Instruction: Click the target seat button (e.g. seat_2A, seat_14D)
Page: checkout_seats
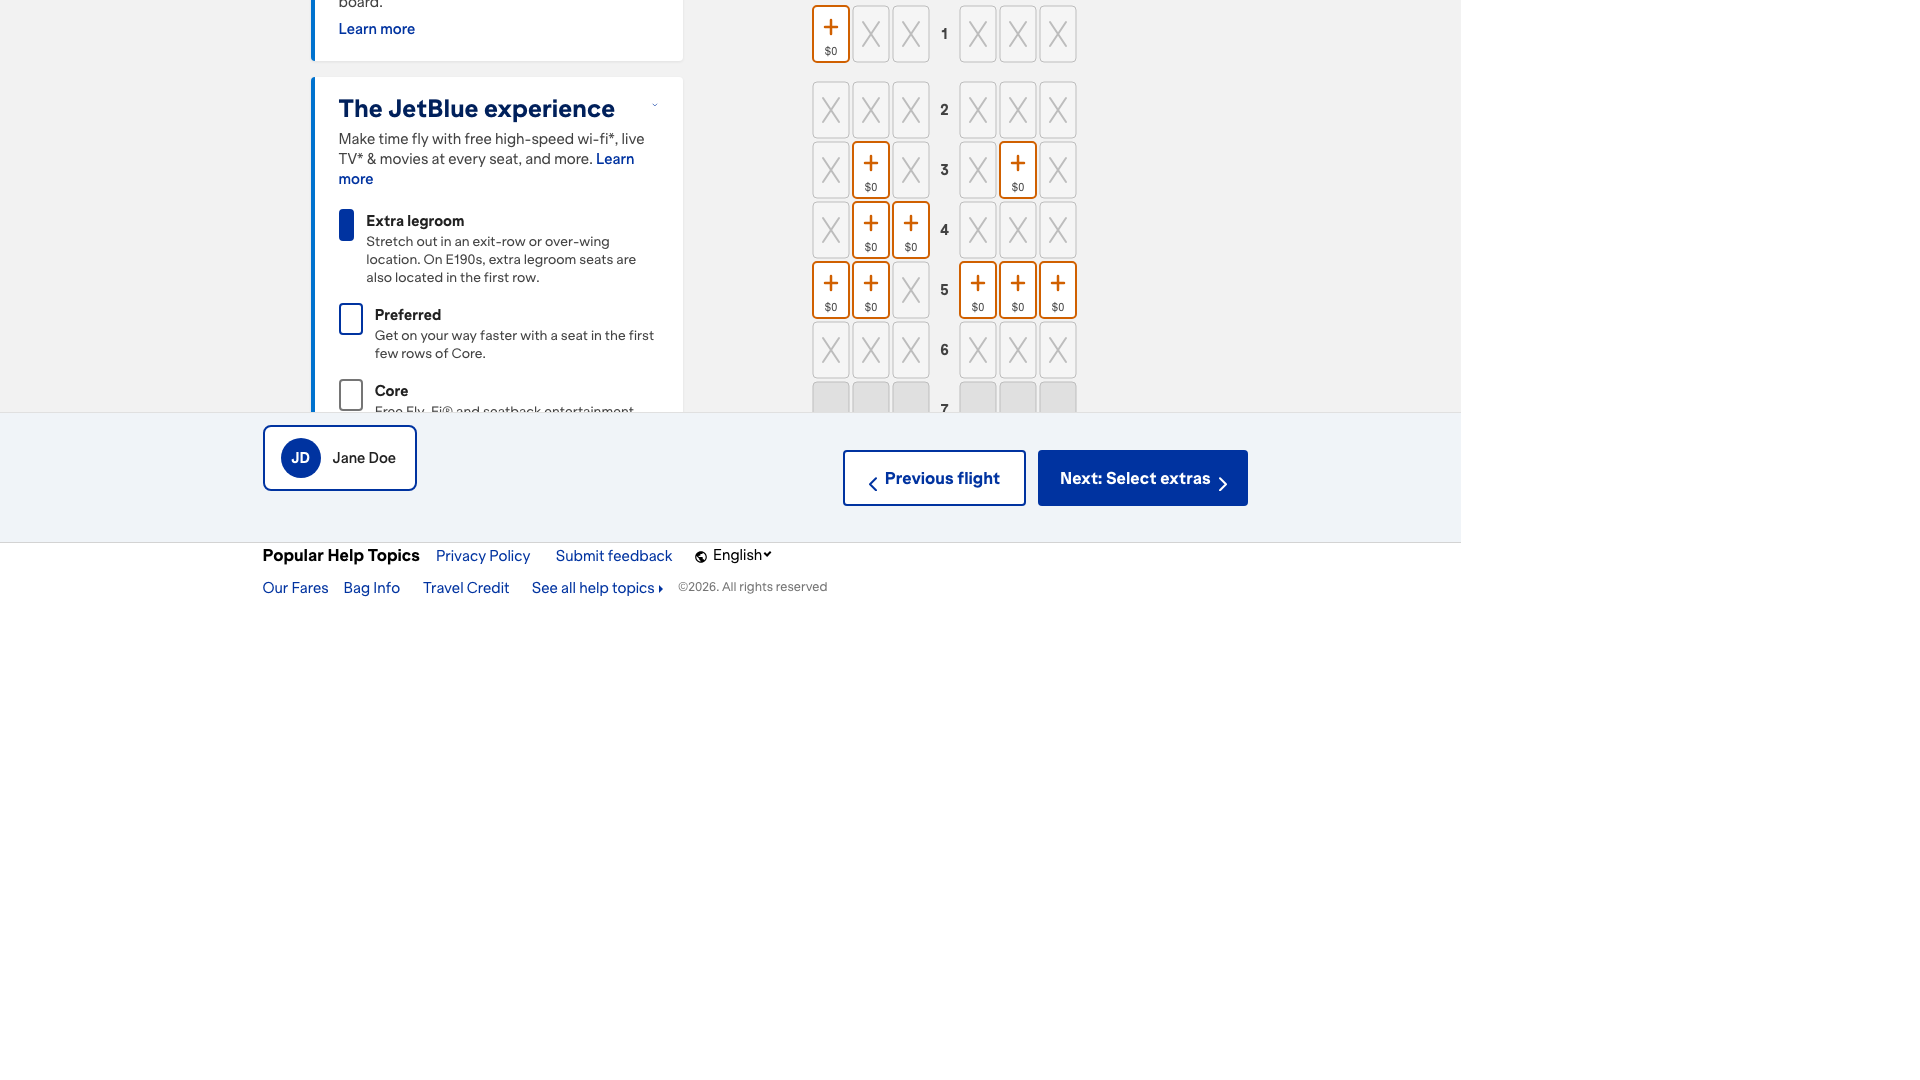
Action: click